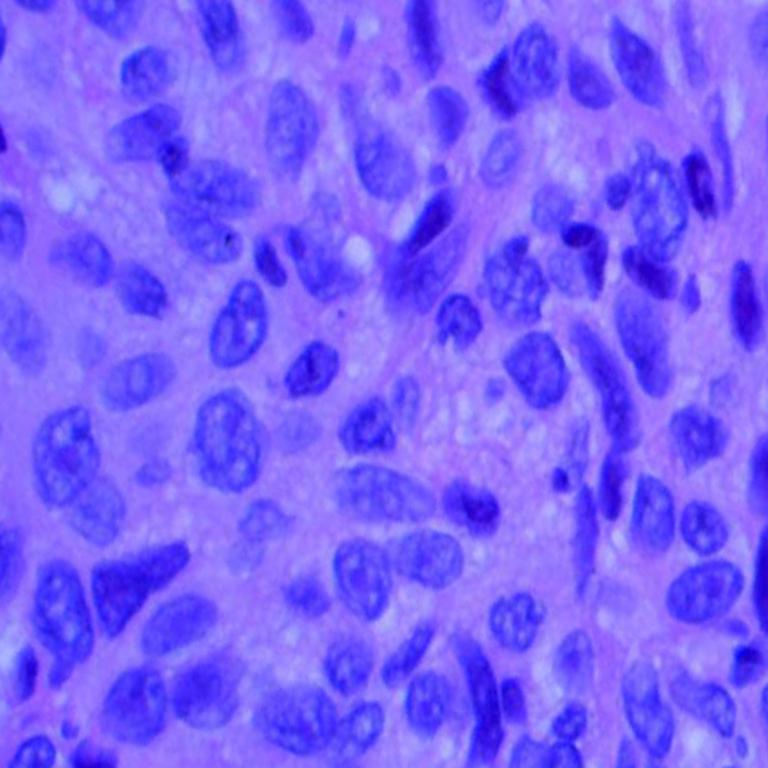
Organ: lung
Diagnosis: squamous carcinomas